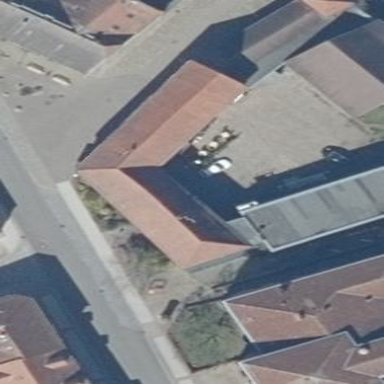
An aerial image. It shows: Building with gabled roof.